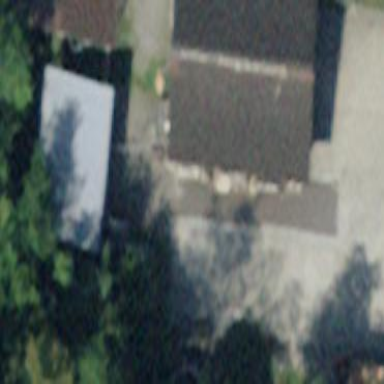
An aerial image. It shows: Warehouse building.